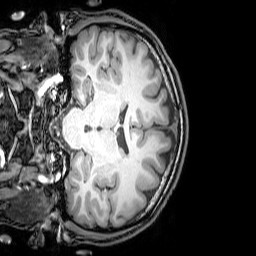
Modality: T1w
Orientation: coronal
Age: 22
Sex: male
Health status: healthy
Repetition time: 0.081 s
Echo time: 0.037 s